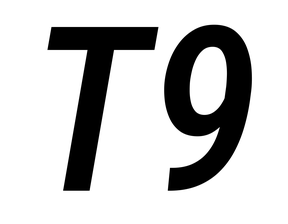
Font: Roboto-Italic_Condensed_Medium_Italic